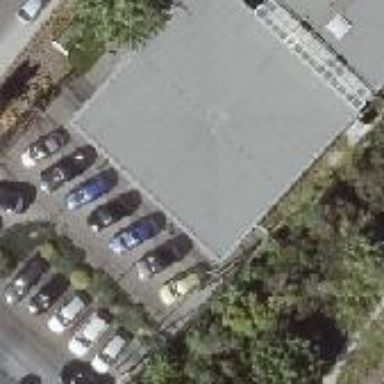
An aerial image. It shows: Parking area with surface.